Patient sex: M
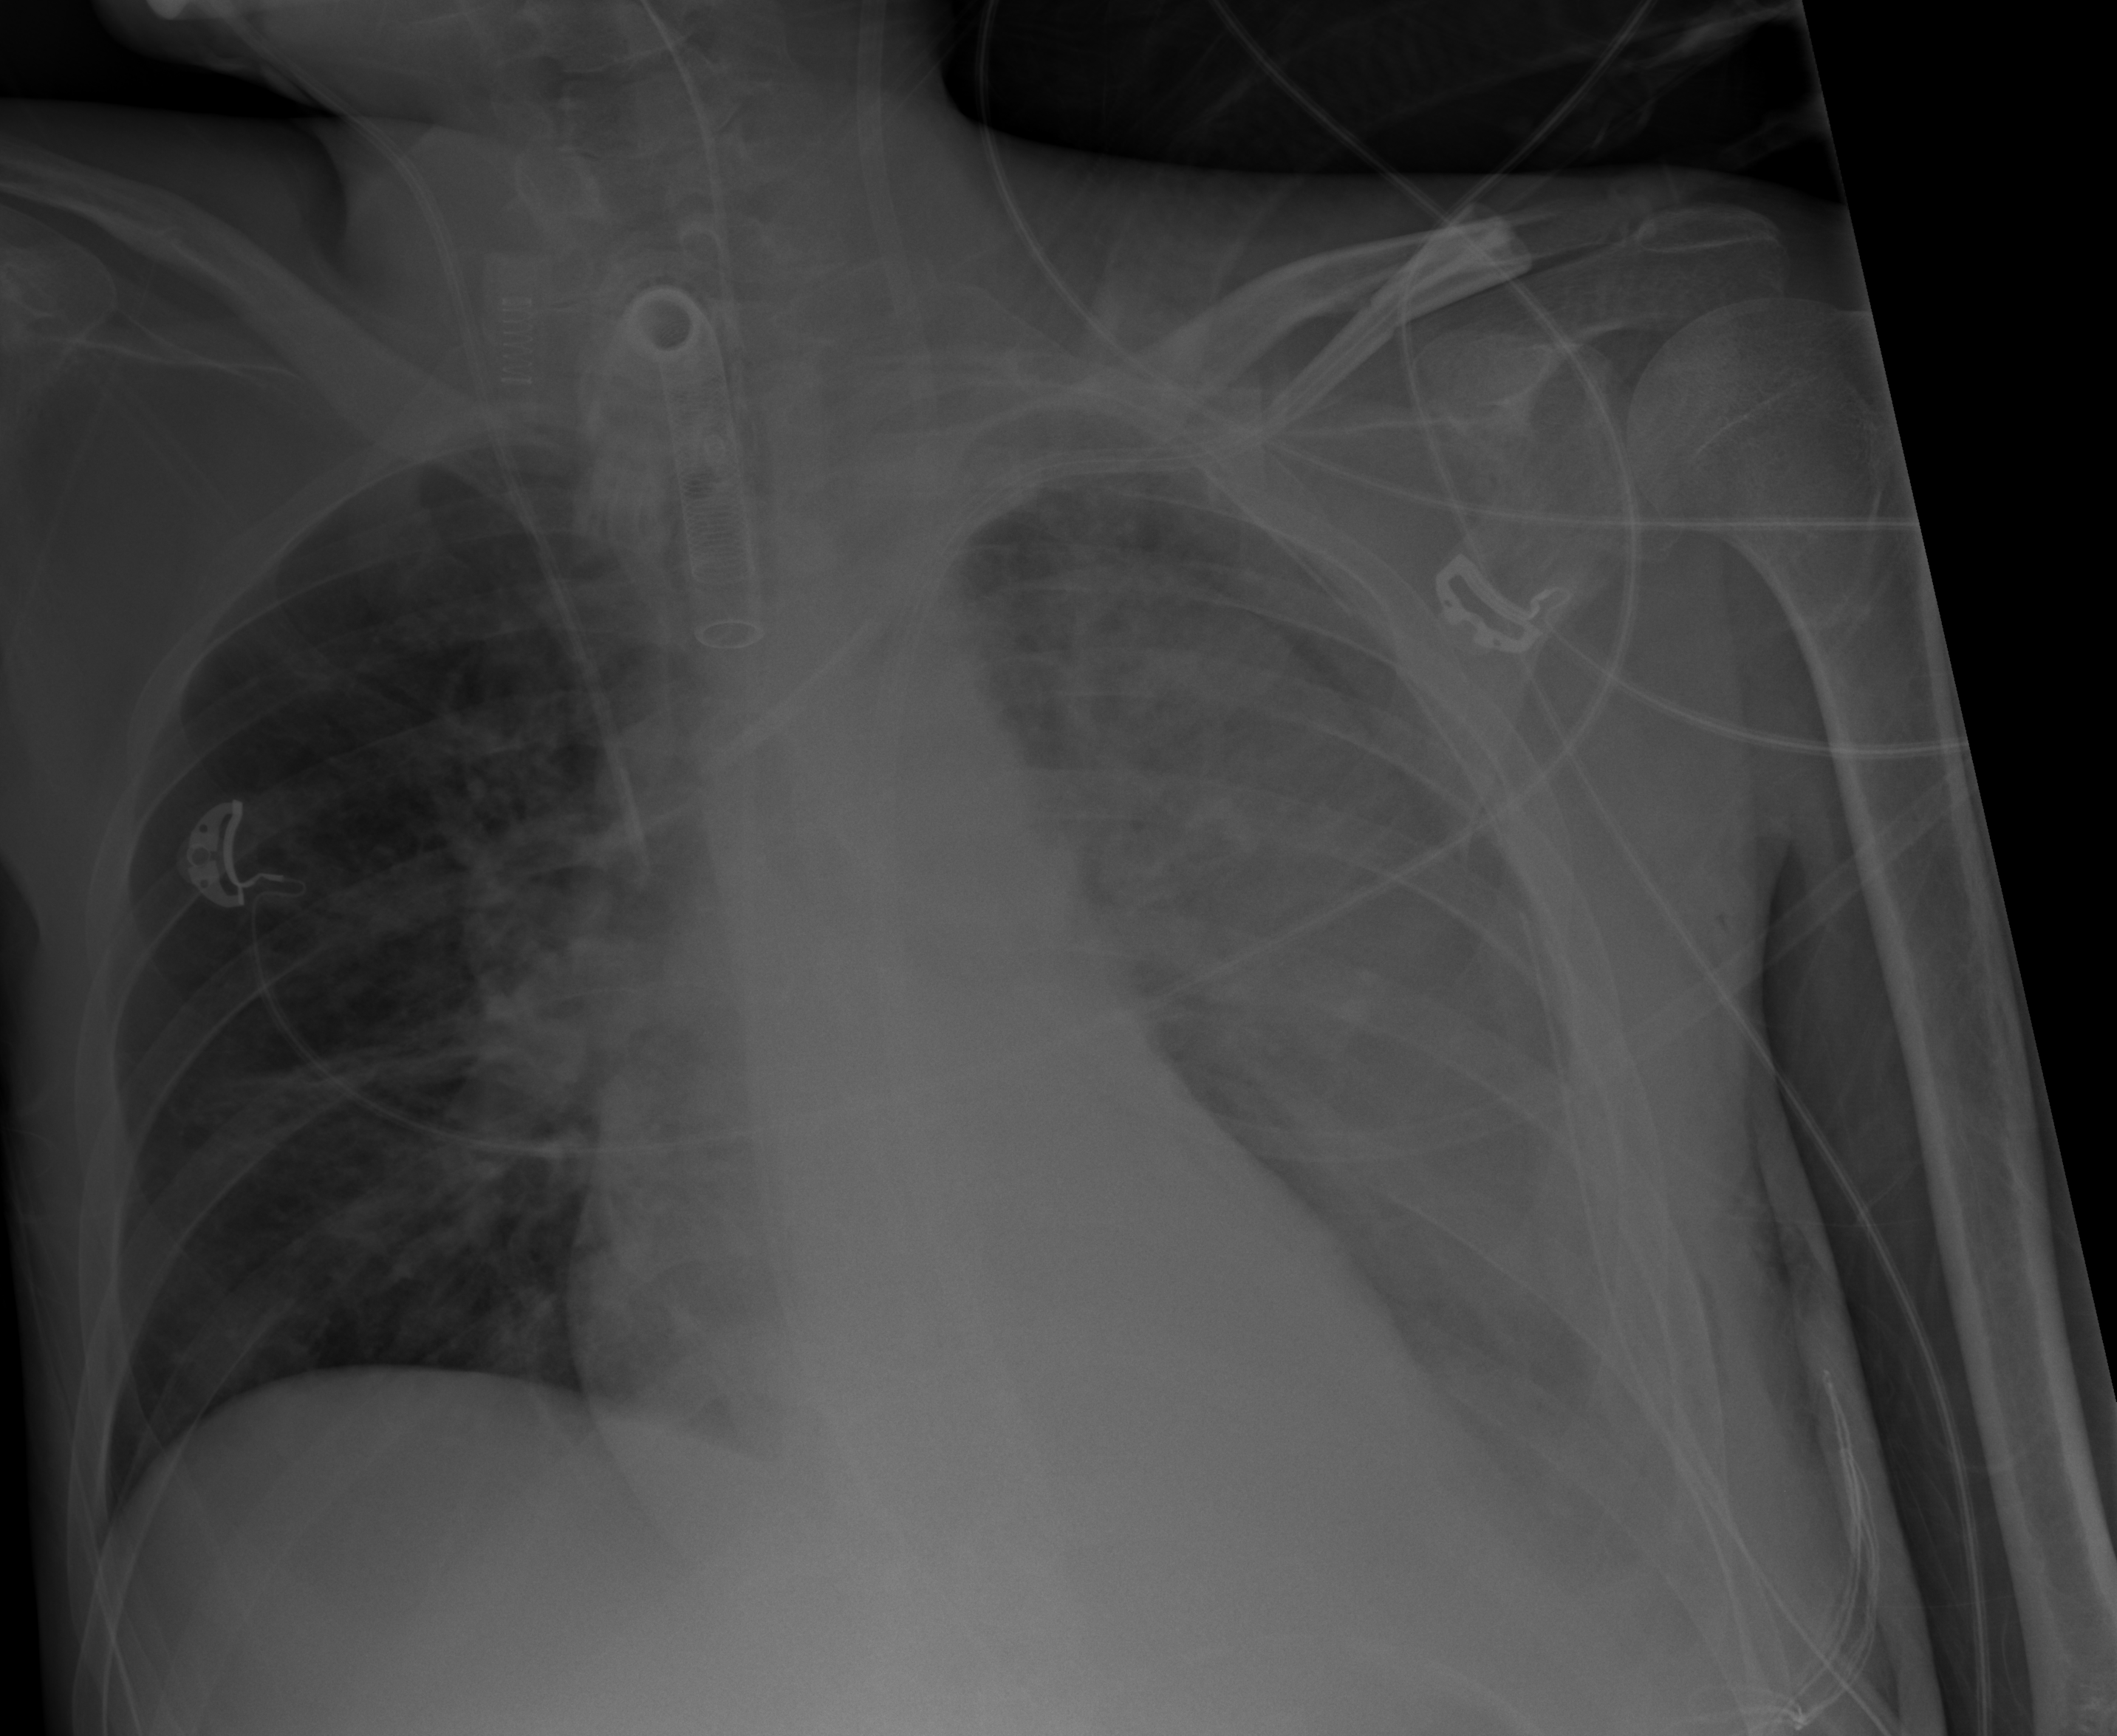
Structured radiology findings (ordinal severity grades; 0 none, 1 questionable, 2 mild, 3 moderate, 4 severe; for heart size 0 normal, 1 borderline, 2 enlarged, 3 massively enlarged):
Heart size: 0
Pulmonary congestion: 0
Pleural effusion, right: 0
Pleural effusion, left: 3
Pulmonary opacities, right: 2
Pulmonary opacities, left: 2
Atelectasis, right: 2
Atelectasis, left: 3